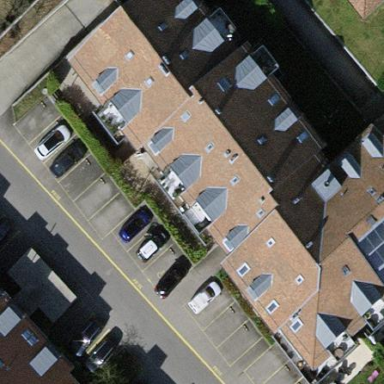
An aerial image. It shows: View of apartment building.